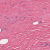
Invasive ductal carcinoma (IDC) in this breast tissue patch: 0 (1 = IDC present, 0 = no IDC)